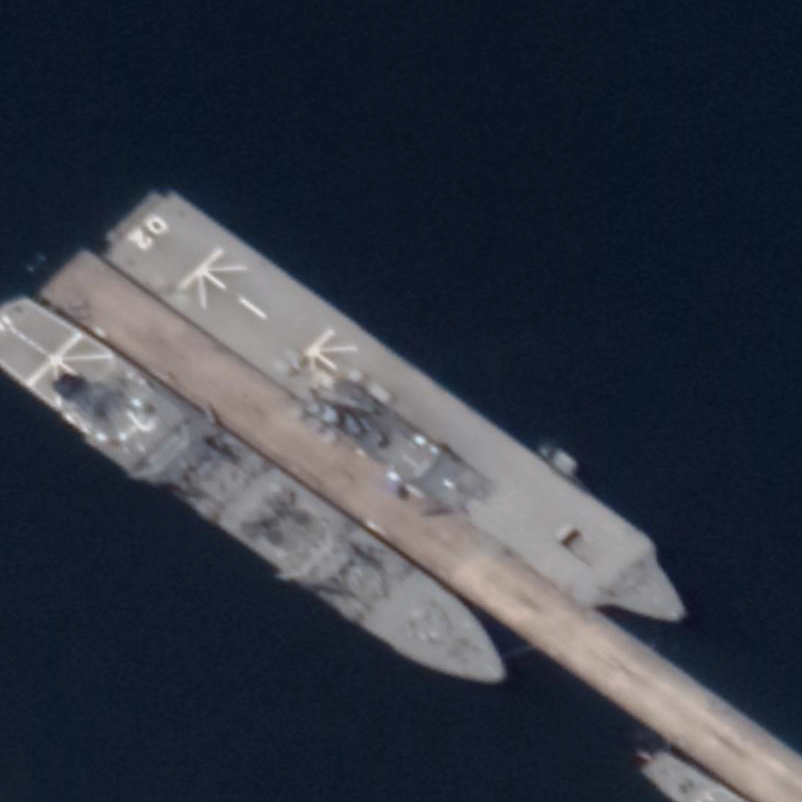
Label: assault